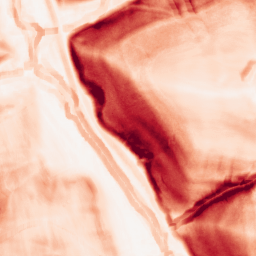
Category: morphological
Decomposition family: morphological_gradient
Decomposition parameters: size: 7
shape: square
Upsampling method: quintic
Upsampling parameters: scale: 2
Upsampling scale: 2